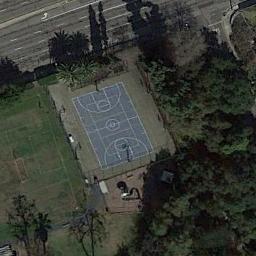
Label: basketball_court